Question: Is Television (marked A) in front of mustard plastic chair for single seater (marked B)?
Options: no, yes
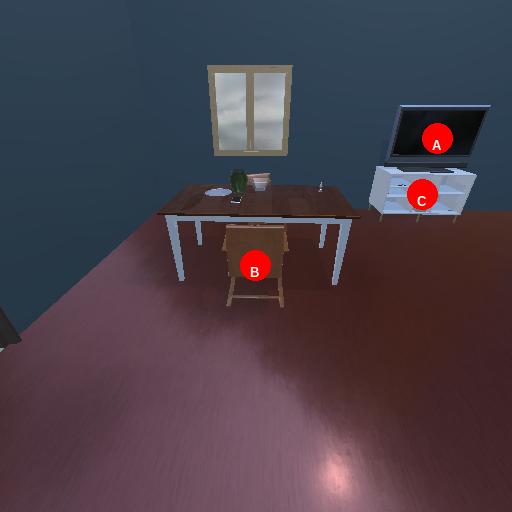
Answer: no